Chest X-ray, AP view. Patient: 55 years old, sex M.
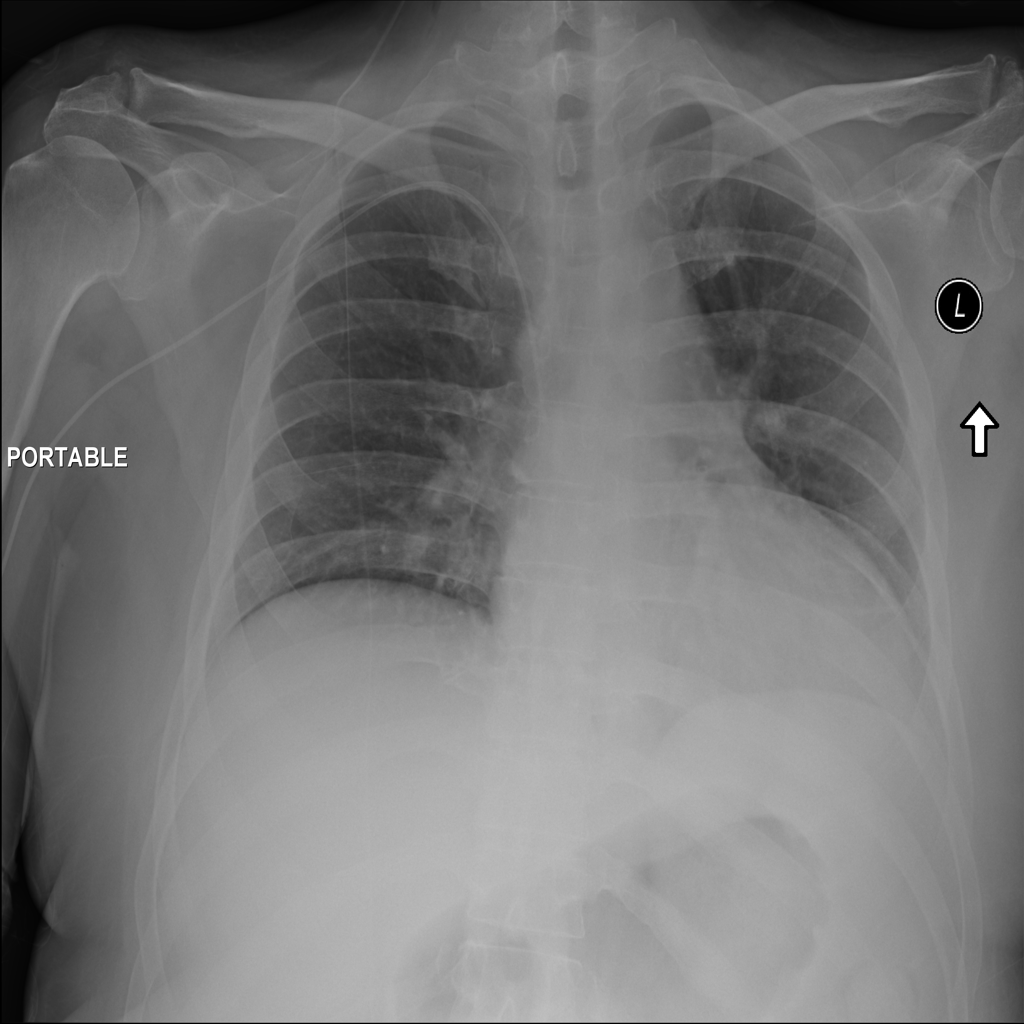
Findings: No Finding